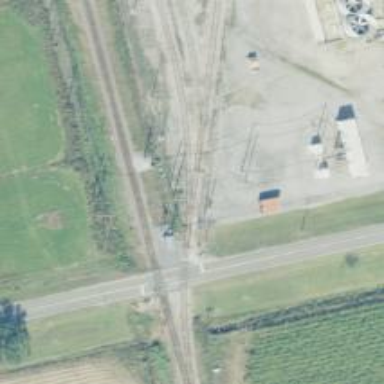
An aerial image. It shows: Railway spur junction.